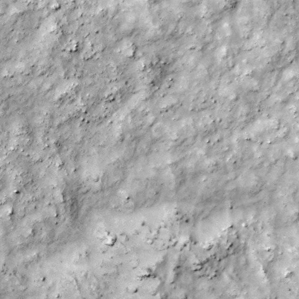
Label: non_frost